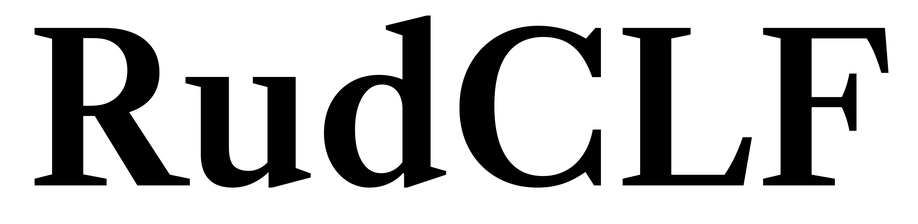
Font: LibreCaslonText_SemiBold